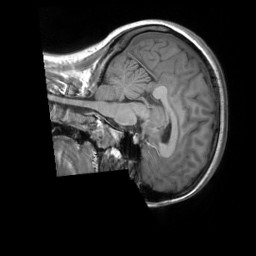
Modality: T1w
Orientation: sagittal